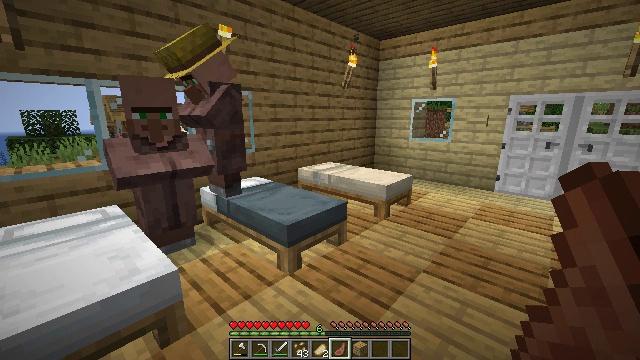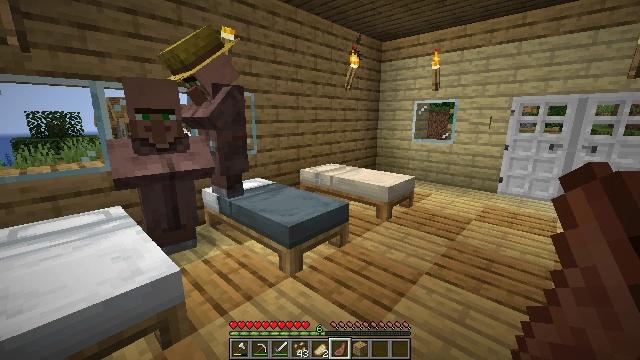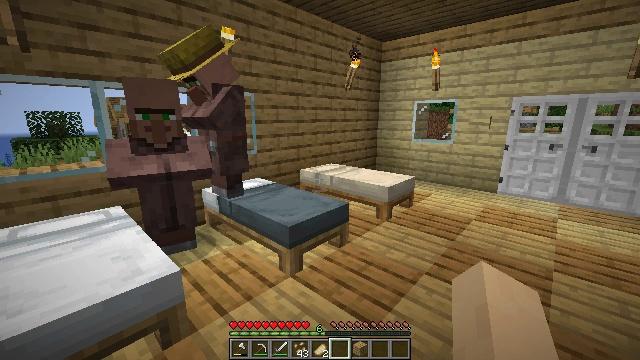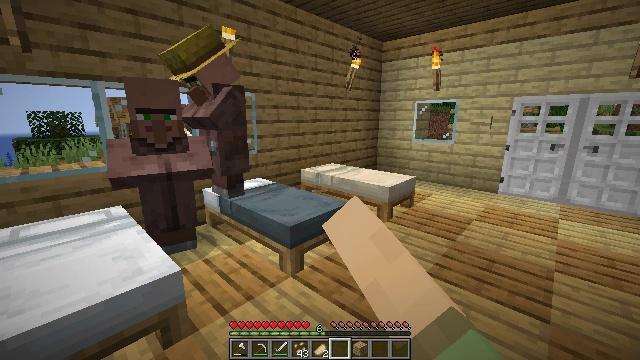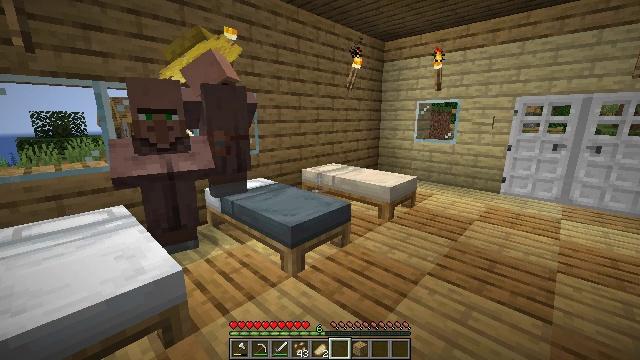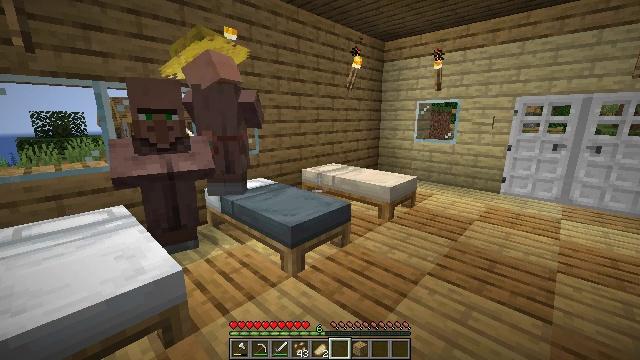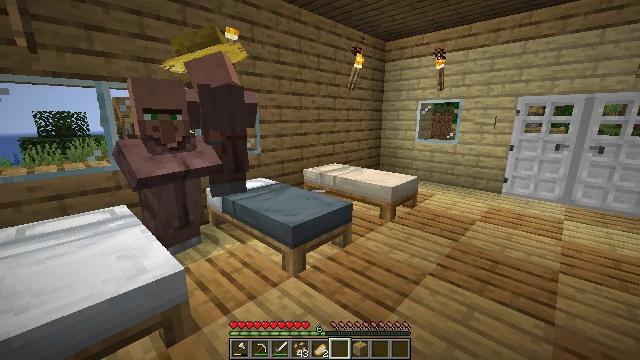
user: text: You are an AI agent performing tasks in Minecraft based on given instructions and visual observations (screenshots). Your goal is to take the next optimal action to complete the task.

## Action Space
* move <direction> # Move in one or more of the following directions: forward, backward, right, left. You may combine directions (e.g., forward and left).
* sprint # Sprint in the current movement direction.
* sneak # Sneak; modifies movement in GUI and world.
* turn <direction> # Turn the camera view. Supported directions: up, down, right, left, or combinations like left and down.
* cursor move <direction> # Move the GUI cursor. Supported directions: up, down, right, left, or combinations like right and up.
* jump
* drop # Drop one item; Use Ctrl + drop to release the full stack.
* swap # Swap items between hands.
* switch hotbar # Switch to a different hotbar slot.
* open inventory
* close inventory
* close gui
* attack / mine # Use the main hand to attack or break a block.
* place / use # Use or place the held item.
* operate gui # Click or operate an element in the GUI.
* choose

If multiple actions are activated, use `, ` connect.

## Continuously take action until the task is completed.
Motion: motion action
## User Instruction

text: Remove a cooked mutton from the inventory.
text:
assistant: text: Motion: no_op
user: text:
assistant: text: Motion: drop
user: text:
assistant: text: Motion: drop
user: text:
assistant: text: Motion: drop
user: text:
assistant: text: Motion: drop
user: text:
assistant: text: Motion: drop
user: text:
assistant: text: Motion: no_op